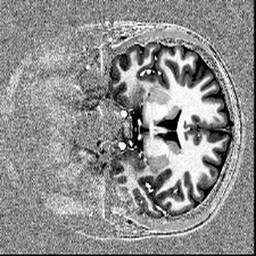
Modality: T1w
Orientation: coronal
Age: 24
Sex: female